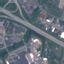
Land use / land cover class: Highway